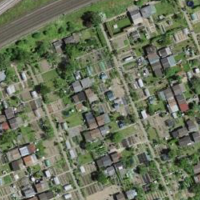
EUNIS habitat code: 53
Species observed at this site:
Cosmos bipinnatus